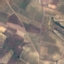
Land use / land cover class: PermanentCrop